Interaction volume radius: 5 \u00c5
Interaction volume height: 45 \u00c5
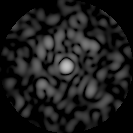
Disorder parameter: 0.6922